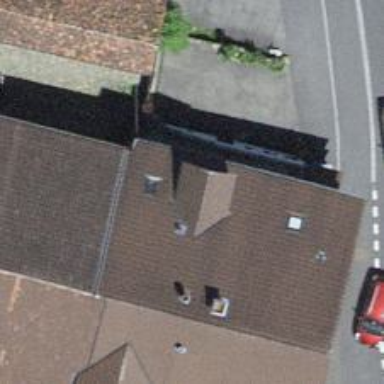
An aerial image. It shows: Restaurant.